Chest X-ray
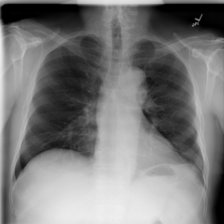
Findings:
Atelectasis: negative
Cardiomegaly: negative
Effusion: negative
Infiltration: negative
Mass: negative
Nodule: negative
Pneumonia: negative
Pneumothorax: negative
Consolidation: negative
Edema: negative
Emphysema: negative
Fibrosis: negative
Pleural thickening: negative
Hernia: negative